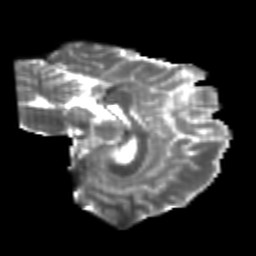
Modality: T2w
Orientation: sagittal
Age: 22
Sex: female
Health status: healthy
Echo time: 0.074 s